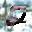
Label: 2